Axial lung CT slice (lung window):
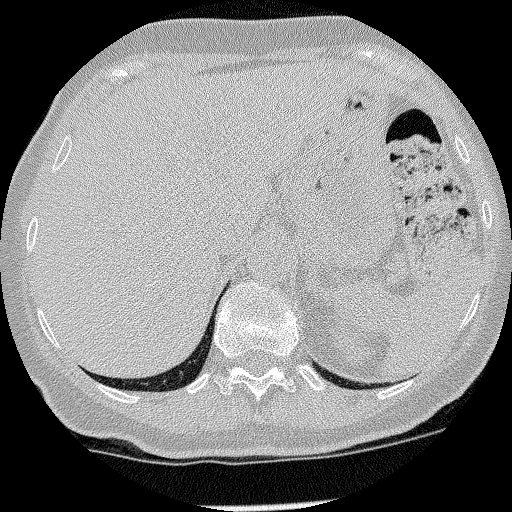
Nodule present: no